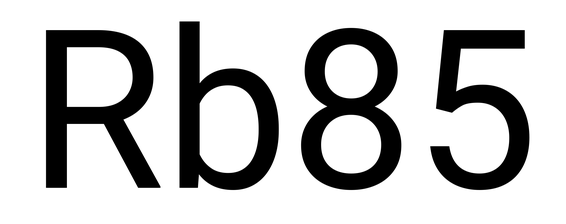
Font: Roboto_Regular